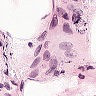
Metastatic tissue present: no